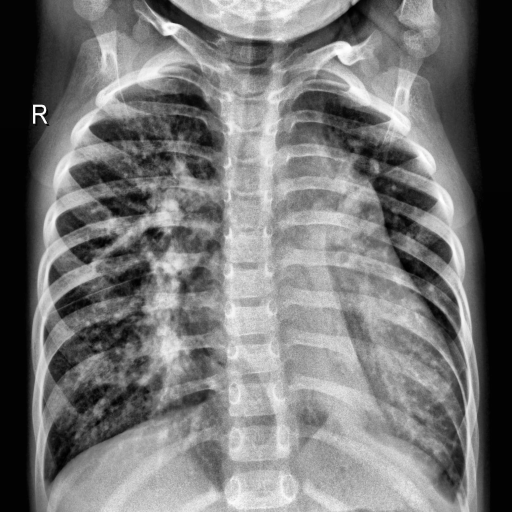
Finding: PNEUMONIA